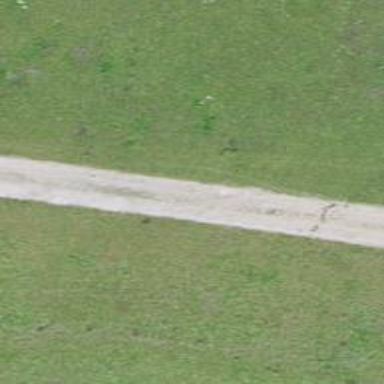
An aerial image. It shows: Track with grade 2 gravel surface.